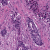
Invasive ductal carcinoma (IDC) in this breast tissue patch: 1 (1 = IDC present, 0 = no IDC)